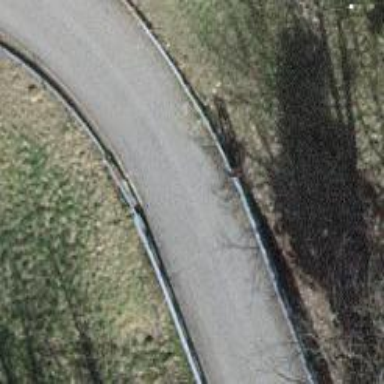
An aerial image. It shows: Residential road with bridge.